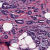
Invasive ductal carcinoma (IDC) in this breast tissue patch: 1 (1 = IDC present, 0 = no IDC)